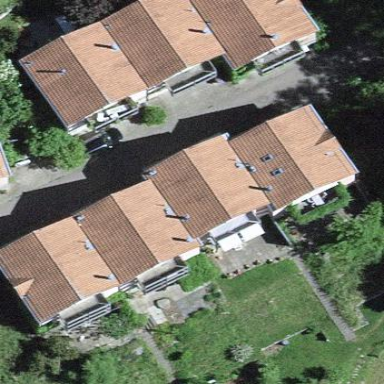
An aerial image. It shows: Residential building.